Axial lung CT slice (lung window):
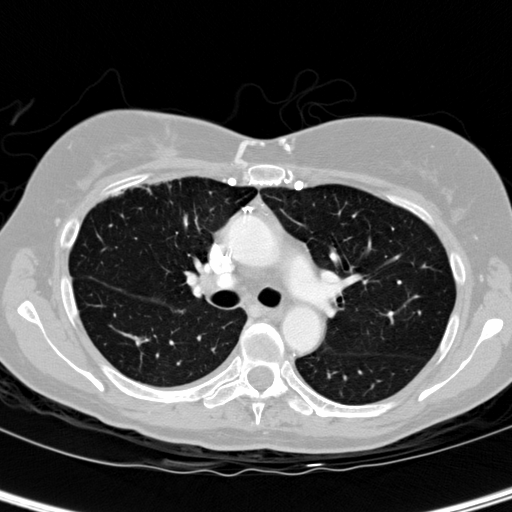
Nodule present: no